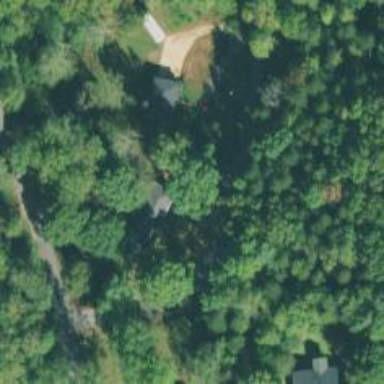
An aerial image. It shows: Driveway.